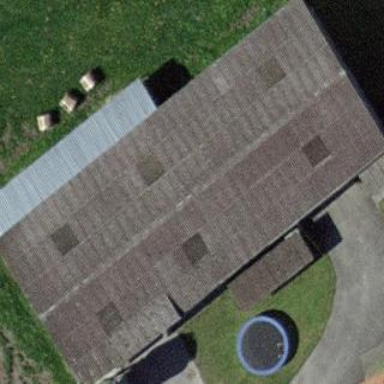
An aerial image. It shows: Garage.